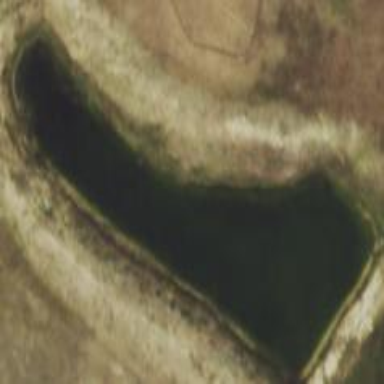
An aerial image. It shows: Reservoir of water.